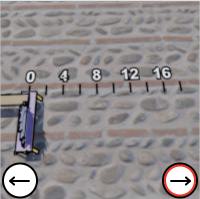
Task: length
Answer: 0
First scale value: 4.0